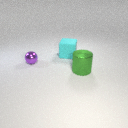
large green metal cylinder to the right of small purple metal sphere